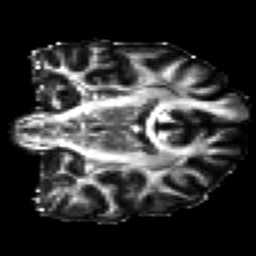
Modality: FA
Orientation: coronal
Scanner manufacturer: siemens
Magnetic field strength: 3 T
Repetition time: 7.8 s
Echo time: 0.09 s